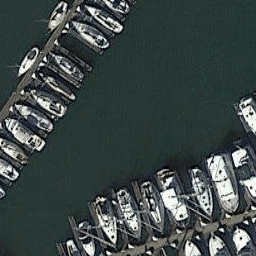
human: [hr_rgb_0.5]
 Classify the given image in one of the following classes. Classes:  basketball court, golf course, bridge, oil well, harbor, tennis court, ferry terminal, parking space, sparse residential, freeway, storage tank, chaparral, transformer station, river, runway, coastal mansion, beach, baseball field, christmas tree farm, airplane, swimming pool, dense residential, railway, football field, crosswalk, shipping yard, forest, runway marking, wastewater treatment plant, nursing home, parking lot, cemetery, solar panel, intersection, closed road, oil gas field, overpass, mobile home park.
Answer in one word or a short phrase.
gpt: harbor